Question: I'm attaching a screen capture with both 19 and 21 emulators running:

The one on the left is Android 19 and the one on the right is 21. As you can see, the API 19 based emulator does not respect the padding attribute. Same thing happens on a 4.4.x device, so it's not only an emulator problem.
This is the .xml code I'm using for this activity:
'''
<RelativeLayout xmlns:android="http://schemas.android.com/apk/res/android"
xmlns:tools="http://schemas.android.com/tools"
android:layout_width="match_parent"
android:layout_height="match_parent"
tools:context="com.birsan.cardbox.FolderScreen">
<ImageView
android:id="@+id/magnifying_glass_icon"
android:layout_width="20dp"
android:layout_height="20dp"
android:layout_alignBottom="@+id/search_button"
android:layout_alignLeft="@+id/search_folder"
android:layout_alignStart="@+id/search_folder"
android:layout_marginBottom="2dp"
android:layout_marginLeft="9dp"
android:layout_marginStart="9dp"
android:contentDescription="magnifying glass"
android:src="@drawable/ic_menu_search" />
<include
android:id="@+id/toolbar"
layout="@layout/app_bar" />
<EditText
android:id="@+id/search_folder"
android:layout_width="250dp"
android:layout_height="30dp"
android:layout_marginLeft="8dp"
android:layout_marginTop="10dp"
android:background="@drawable/search_custom_widget"
android:focusable="true"
android:hint="Search in folders"
android:iconifiedByDefault="false"
android:paddingLeft="40dp"
android:paddingRight="55dp"
android:singleLine="true"
android:textSize="14sp"
android:textStyle="bold" />
<Button
android:id="@+id/search_button"
style="?android:attr/buttonStyleSmall"
android:layout_width="wrap_content"
android:layout_height="26dp"
android:layout_alignBottom="@+id/search_folder"
android:layout_alignEnd="@+id/search_folder"
android:layout_alignRight="@+id/search_folder"
android:layout_marginBottom="2dp"
android:layout_marginRight="2dp"
android:background="@color/my_blue"
android:text="Go"
android:textColor="#fff"
android:textSize="10sp" />
<com.name.cardbox.SlidingTabLayout
android:id="@+id/sliding_tabs"
android:layout_width="match_parent"
android:layout_height="wrap_content"
android:layout_alignParentLeft="true"
android:layout_alignParentStart="true"
android:layout_below="@+id/app_bar"
android:layout_marginTop="40dp"
android:background="@color/my_blue" />
<android.support.v4.view.ViewPager
android:id="@+id/viewpager"
android:layout_width="match_parent"
android:layout_height="match_parent"
android:layout_below="@+id/sliding_tabs"
android:background="#fff">
</android.support.v4.view.ViewPager>
'''
Why the discrepancy? What am I missing and how can I fix it? Thanks.
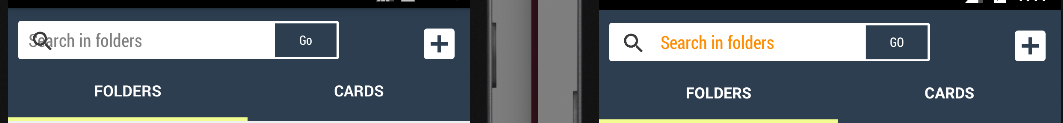
Answer: This seems to be a bug in API 21 - <URL>.
Should be fixed in future releases. For temporary fix, try setting the padding dynamically.
:
1) 'Actually, the 21 works fine. Is the 19 that doesn't.'
The bug itself is - "the padding works fine in api 21 and doesn't work in lower android devices". This bug is present in sdk 21 and since you are compiling your app with sdk 21 the padding is not working in lower apis.
2) 'searchView.setPadding(40, 0, 55, 0);'
This sets the padding in pixels, and you won't notice the difference if you run it in high denisty devices. Try setting padding in dp
'''
int paddingLeft = (int) TypedValue.applyDimension(TypedValue.COMPLEX_UNIT_DIP, 40, getResources().getDisplayMetrics());
int paddingRight = (int) TypedValue.applyDimension(TypedValue.COMPLEX_UNIT_DIP, 55, getResources().getDisplayMetrics());
int paddingTop = editText.getPaddingTop();
int paddingBottom = editText.getPaddingBottom();
editText.setPadding(paddingLeft, paddingTop, paddingRight, paddingBottom);
'''